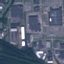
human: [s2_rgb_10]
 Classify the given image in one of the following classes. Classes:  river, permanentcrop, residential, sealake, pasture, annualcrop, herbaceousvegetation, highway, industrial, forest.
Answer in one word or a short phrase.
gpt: Industrial